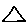
Label: triangle